Question: In <URL> I'm trying to run the tools setup.

Where I'm supposed to have 'Run As > 2. Scala Application' I only have 'Run As > Run Configurations'.
What do I need to do to make my screen work like the example?
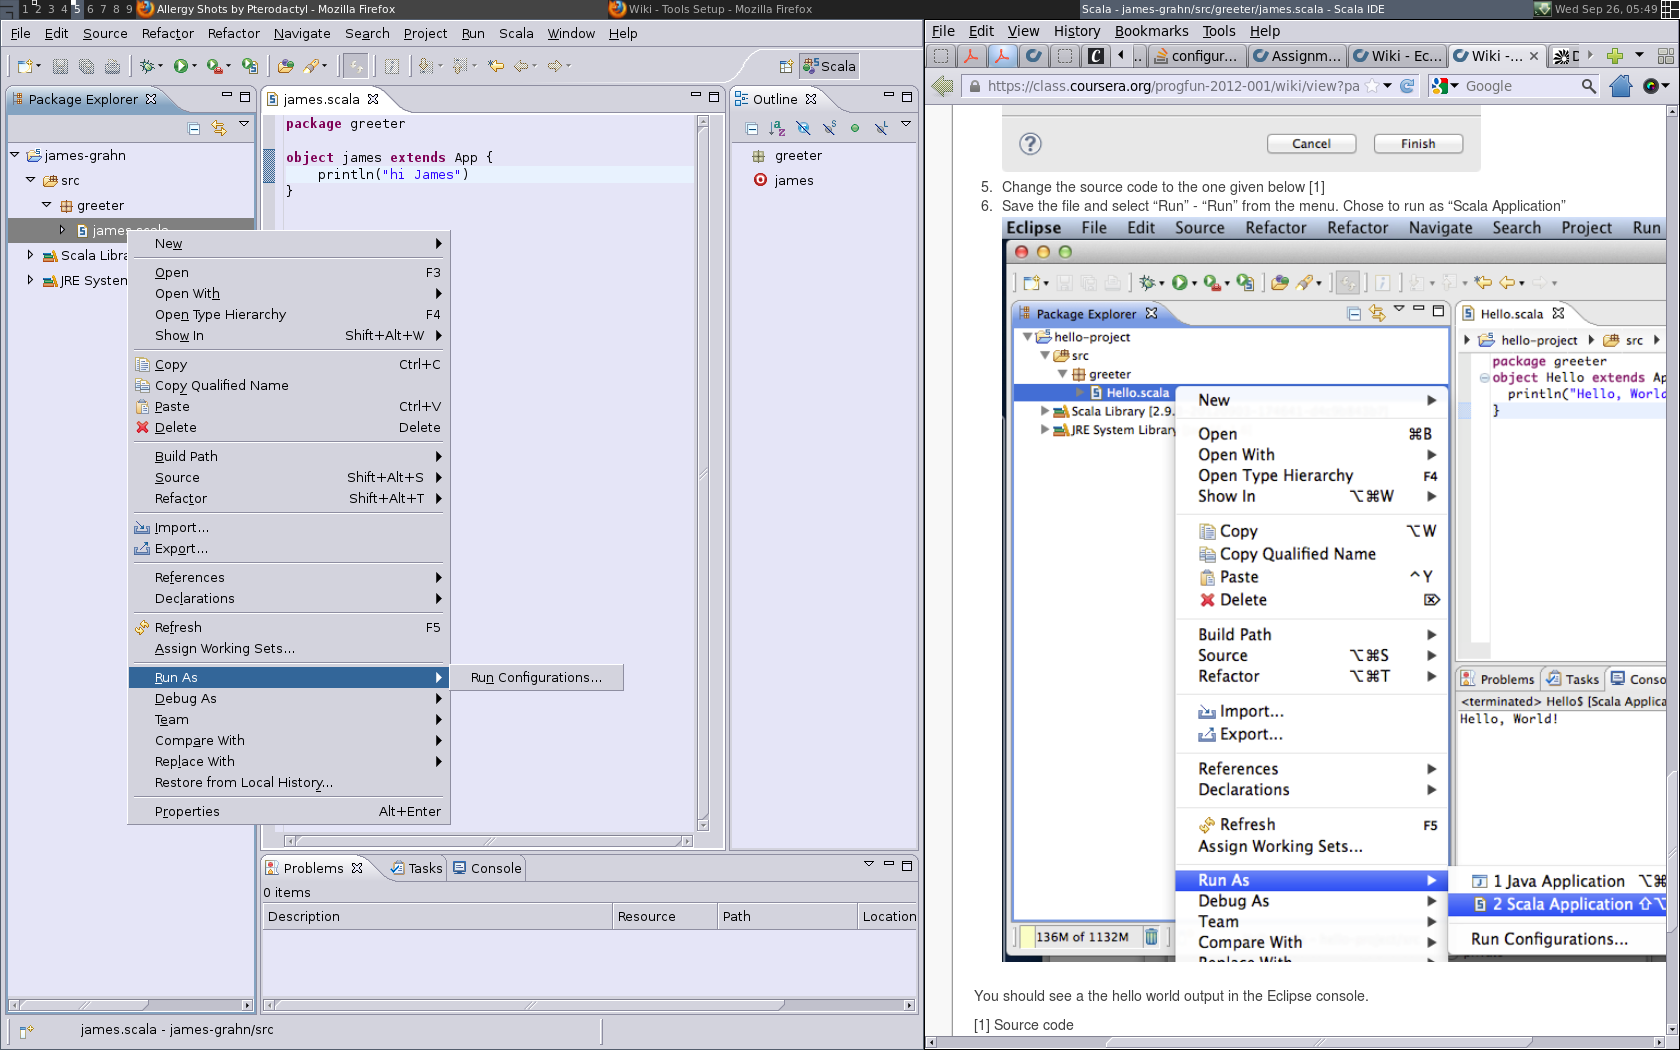
Answer: The answer, due to <URL>, was to delete the line between
'''
package greeter
object hello extends App {
'''
. Thanks to the others who tried an answer.